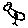
Label: bird